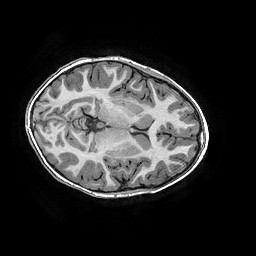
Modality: T1w
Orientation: axial
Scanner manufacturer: ge
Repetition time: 0.008096 s
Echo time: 0.00318 s